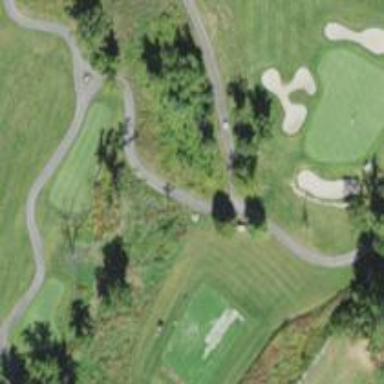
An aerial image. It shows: Service road designated as golf cart path.